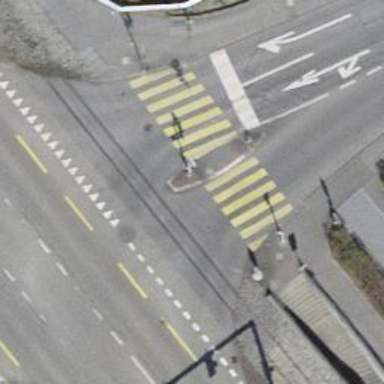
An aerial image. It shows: Uncontrolled crossing with zebra marking and island.